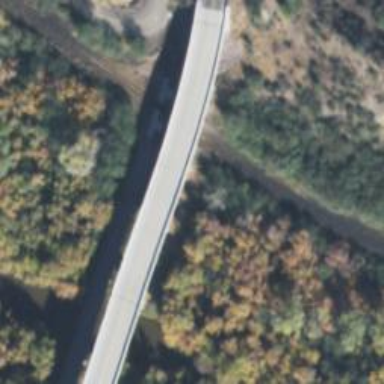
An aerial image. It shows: Path leading to bridge.